Question: Count the number of objects in the diagram.
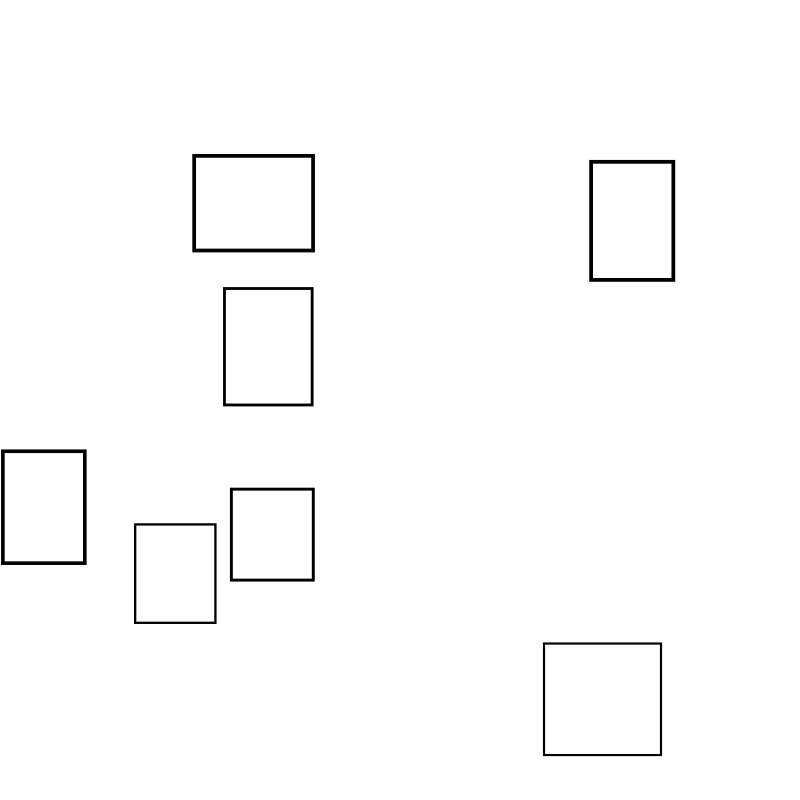
Answer: 7